A time-domain vibration trace from a rotating-machine test bench is shown. Classify the rotor condition as one of: normal, misalignment, unbalance, looseness.
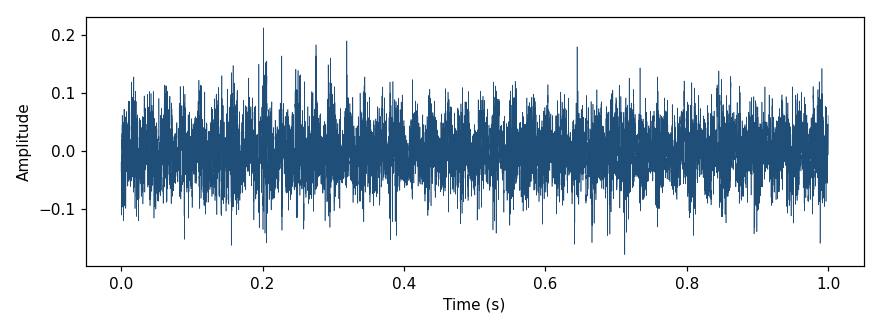
Answer: misalignment